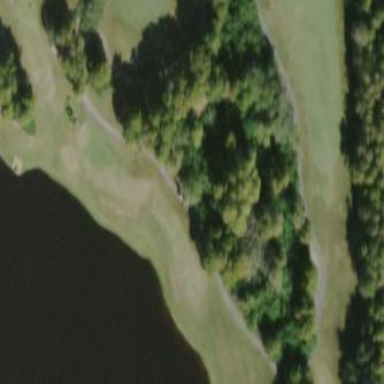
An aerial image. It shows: Golf tee.